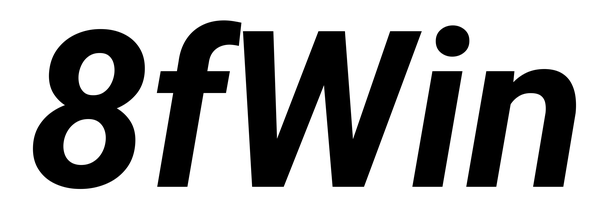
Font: Roboto-Italic_Bold_Italic